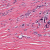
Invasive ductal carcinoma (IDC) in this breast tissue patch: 1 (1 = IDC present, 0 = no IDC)